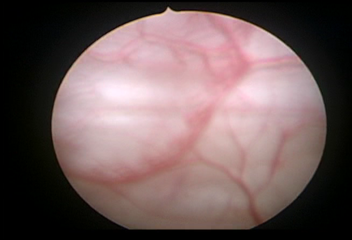
Modality: WLC
Class: Normal mucosa
Bladder cancer association: No